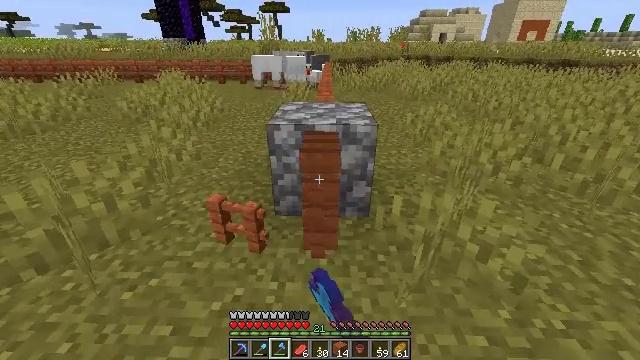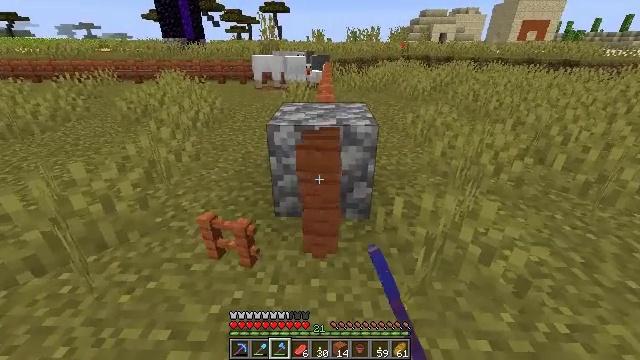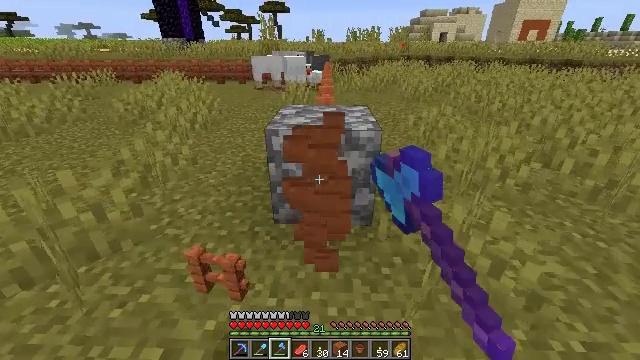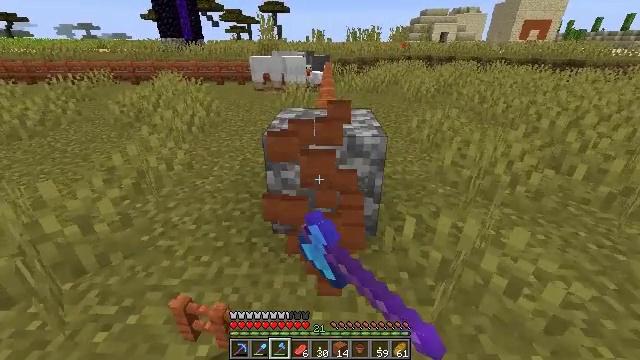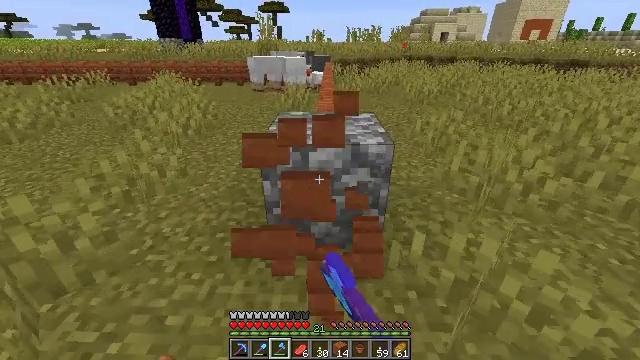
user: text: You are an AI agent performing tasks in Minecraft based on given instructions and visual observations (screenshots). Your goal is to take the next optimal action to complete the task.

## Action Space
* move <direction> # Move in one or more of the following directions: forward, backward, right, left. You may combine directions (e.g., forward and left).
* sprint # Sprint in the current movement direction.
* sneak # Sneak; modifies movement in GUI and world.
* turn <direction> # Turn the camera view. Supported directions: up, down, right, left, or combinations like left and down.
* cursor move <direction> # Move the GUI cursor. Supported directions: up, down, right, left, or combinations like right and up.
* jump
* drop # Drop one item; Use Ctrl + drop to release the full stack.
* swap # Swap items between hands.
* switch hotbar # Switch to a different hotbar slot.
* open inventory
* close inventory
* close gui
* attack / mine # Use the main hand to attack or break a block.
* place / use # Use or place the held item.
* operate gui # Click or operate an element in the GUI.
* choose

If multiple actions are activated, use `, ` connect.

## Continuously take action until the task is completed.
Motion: motion action
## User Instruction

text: Reclaim the acacia fence from a structure.
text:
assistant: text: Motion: move forward, attack / mine
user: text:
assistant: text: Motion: move forward, attack / mine
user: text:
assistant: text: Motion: move forward, attack / mine
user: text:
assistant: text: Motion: attack / mine
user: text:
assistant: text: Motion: attack / mine